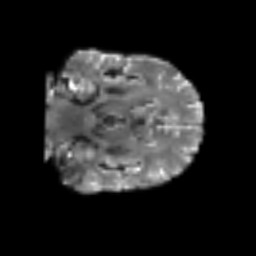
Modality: T2w
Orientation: coronal
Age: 58
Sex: male
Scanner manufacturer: siemens
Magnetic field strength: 3 T
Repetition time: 6.1 s
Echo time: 0.101 s